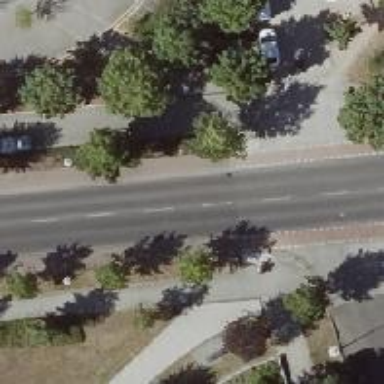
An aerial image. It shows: Unmarked road crossing.